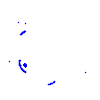
Particle: proton